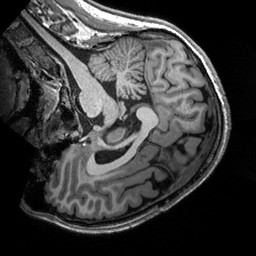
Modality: T1w
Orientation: sagittal
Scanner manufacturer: siemens
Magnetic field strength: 3 T
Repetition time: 2.53 s
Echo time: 0.00288 s